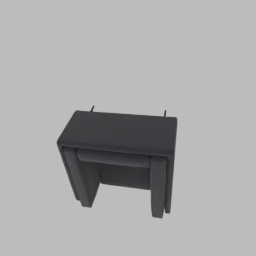
Label: furniture